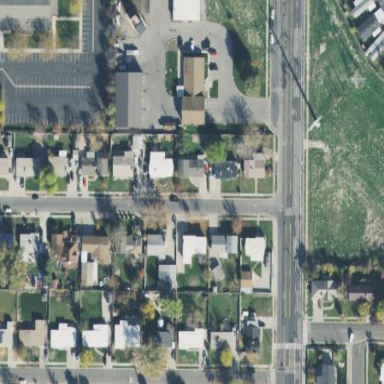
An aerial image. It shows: Sidewalk.